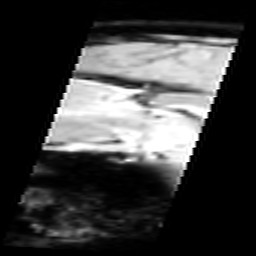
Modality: inplaneT2
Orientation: sagittal
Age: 19
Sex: male